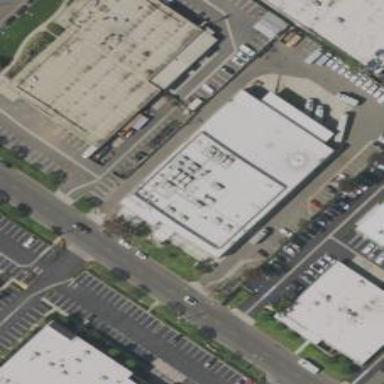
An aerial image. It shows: Commercial building.